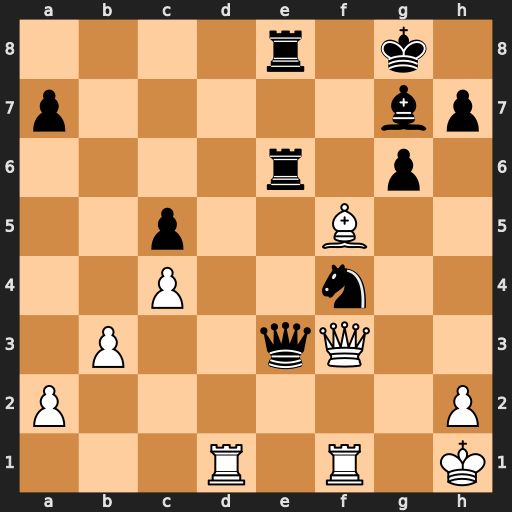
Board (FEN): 4r1k1/p5bp/4r1p1/2p2B2/2P2n2/1P2qQ2/P6P/3R1R1K
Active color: w
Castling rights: -
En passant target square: -
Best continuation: Bxe6+ Qxe6 Qxf4